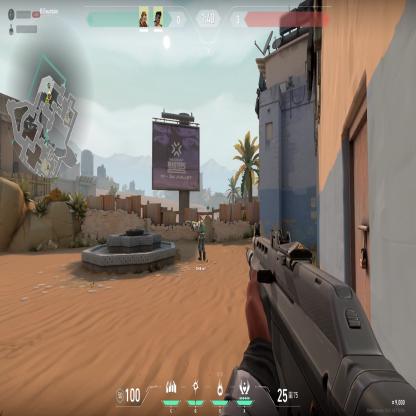
Label: teammate